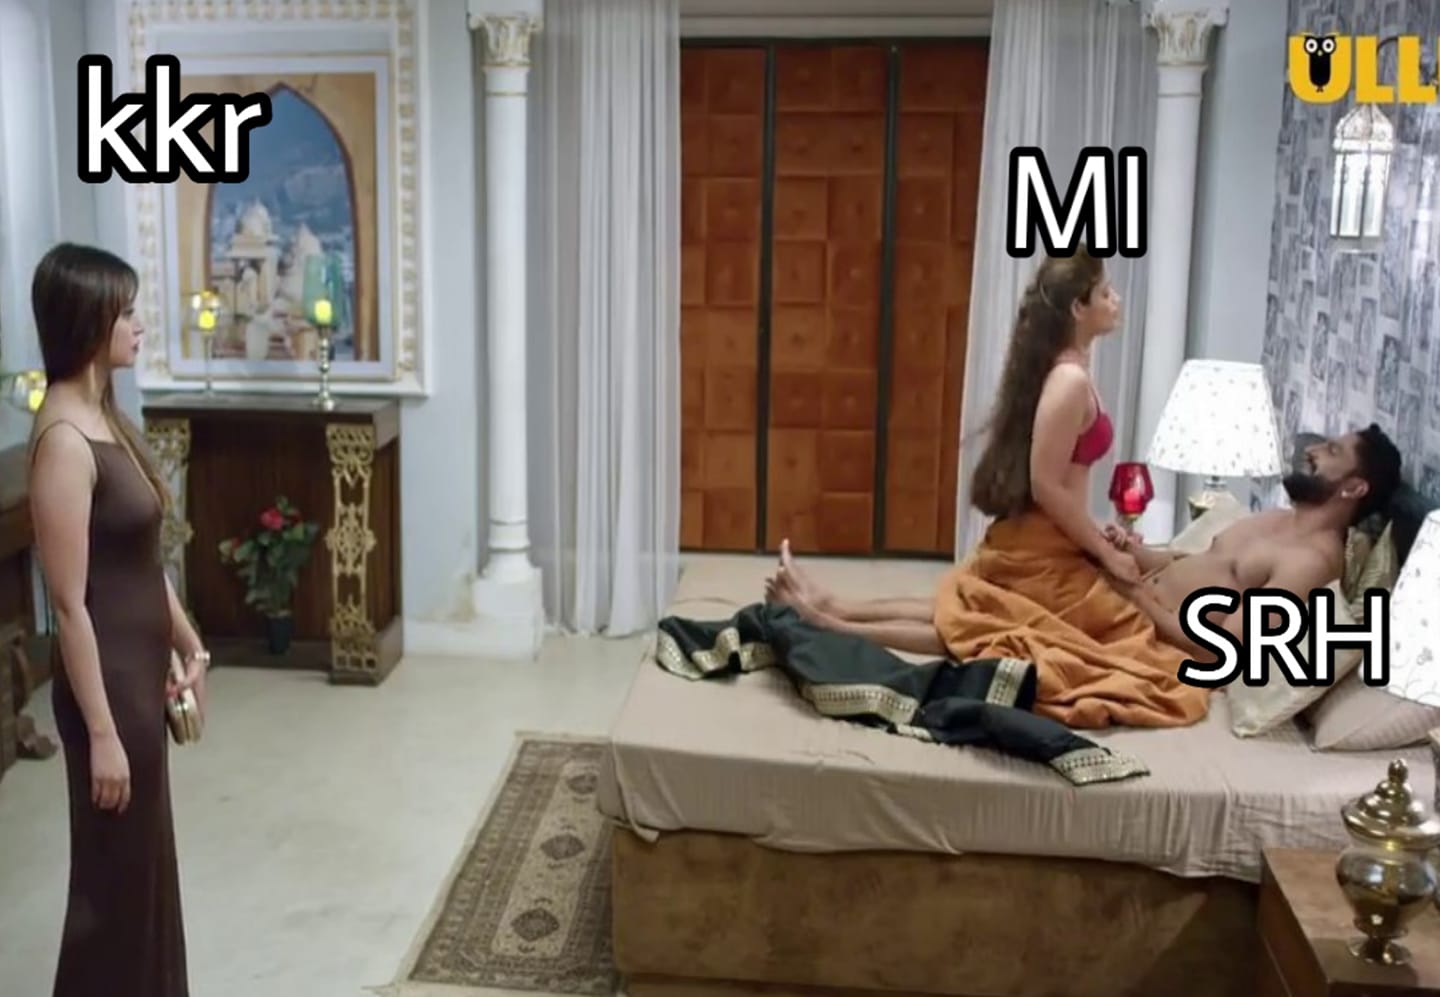
Caption: kkr   MI    SRH
Label: hate